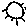
Label: sun